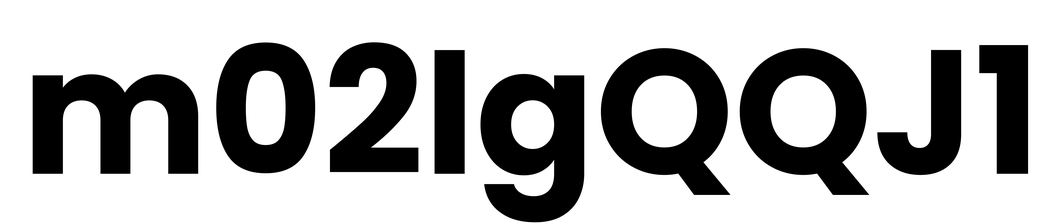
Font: Poppins-Bold